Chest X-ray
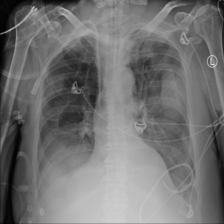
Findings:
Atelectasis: negative
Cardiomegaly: negative
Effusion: positive
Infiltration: negative
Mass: negative
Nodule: negative
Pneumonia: negative
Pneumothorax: negative
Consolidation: negative
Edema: negative
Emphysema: negative
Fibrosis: negative
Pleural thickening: negative
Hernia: negative